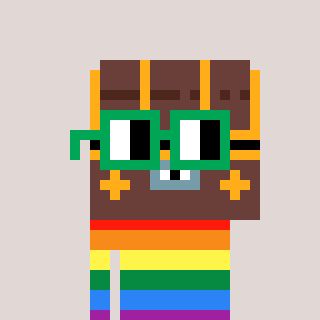
a pixel art character with square green glasses, a treasure chest-shaped head and a bege-colored body on a warm background